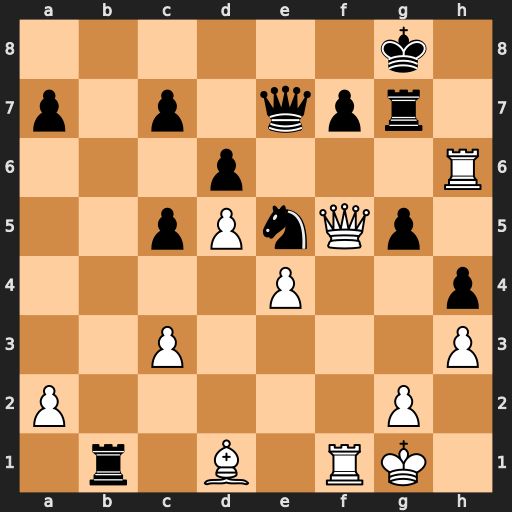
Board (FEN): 6k1/p1p1qpr1/3p3R/2pPnQp1/4P2p/2P4P/P5P1/1r1B1RK1
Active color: w
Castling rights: -
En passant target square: -
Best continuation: Qc8+ Qf8 Rh8+ Kxh8 Qxf8+